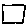
Label: square